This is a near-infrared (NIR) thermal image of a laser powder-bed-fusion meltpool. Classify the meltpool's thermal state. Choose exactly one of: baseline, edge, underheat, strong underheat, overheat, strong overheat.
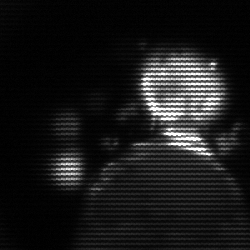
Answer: edge